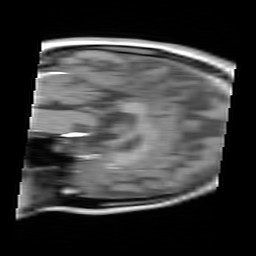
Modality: FLASH
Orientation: sagittal
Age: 21
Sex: female
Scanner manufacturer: siemens
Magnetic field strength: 3 T
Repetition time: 0.245 s
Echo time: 0.0026 s